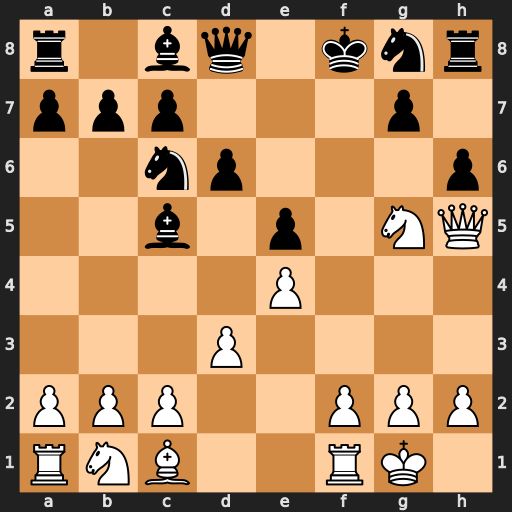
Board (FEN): r1bq1knr/ppp3p1/2np3p/2b1p1NQ/4P3/3P4/PPP2PPP/RNB2RK1
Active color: w
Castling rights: -
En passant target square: -
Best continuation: Qf7#